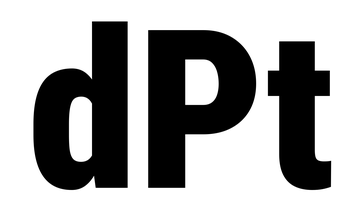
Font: Roboto_Condensed_Black